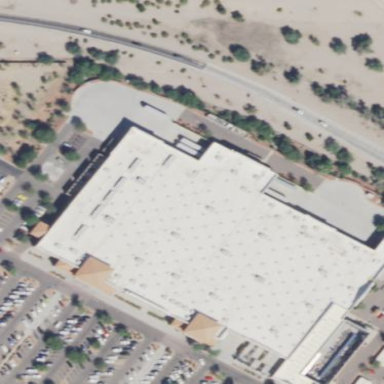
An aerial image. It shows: Building that houses supermarket.